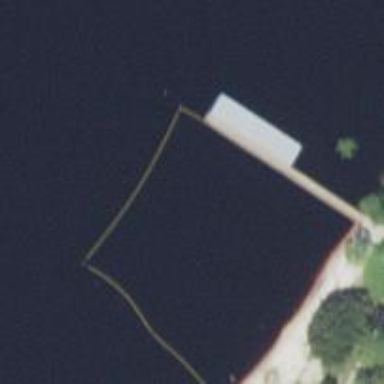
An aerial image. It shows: Swimming area meant for leisure land activities like swimming.